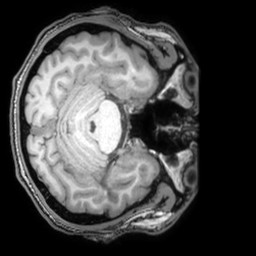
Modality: T1w
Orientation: axial
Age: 28
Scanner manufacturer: philips
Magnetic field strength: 3 T
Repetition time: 0.007 s
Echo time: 0.003501 s